Question:
So I've been using Html5 and CSS3 for the past 6 months+ but have just now started running into some pixel misses between firefox(17.0.1) and chrome(23.0.1271.101). I have a CSS reset that I tried but no change. It's weird in that in chrome (pic right side) it's 2 pixels in and in firefox (pic left side) it's 2 pixels out.
See for yourself here <URL>
CSS:
'''
body
{
margin: 0px 0px 0px 0px;
background:rgba(75, 75, 75, 1);
color:#c0c0c0;
}
#container
{
margin:0px auto;
padding:0px 0px 0px 0px;
width:300px;
height:350px;
}
#contact_info
{
margin:0px 0px 0px 75px;
padding:15px 15px 15px 15px;
width:270px;
height:150px;
border:1px solid black;
color:black;
background:rgba(200,200,200,1);
border-radius:20px;
box-shadow:7px 7px 12px rgba(0,0,0,1);
}
.title
{
font-size:1.3em;
margin:-10px 0px 0px -30px;
padding:4px 0px 0px 10px;
width: 235px;
height:30px;
color:white;
background:rgba(22,22,22,1);
border-top-right-radius:10px;
border-bottom-right-radius:10px;
text-shadow:0 0 3px rgba(192, 192, 192, 1);
box-shadow: 0 0 2px rgba(255, 255, 255, 0.1) inset,
0 5px 10px rgba(0, 0, 0, 0.5) inset,
0 4px 6px rgba(255, 255, 255, 0.2) inset,
1pt 16px 0 -2px rgba(255, 255, 255, 0.2) inset,
0pt 16px 10px rgba(0, 0, 0, 0.3) inset,
0pt 1px 0px rgba(0, 0, 0, 0.2);
}
.title:after
{
top:40px;
left:-163px;
position:relative;
z-index:-2;
content: "";
border-left: 20px solid transparent;
border-right: 20px solid transparent;
border-top: 10px solid rgba(22, 22, 22, 1);
}
'''
Html:
'''
<div id="container">
<div id="contact_info">
<p class="title">CONTACT INFO</p>
<br />
</div>
</div>
'''
Any fixes or ideas?
Thanks
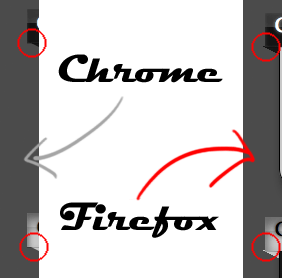
Answer: Instead of giving the '.title:after' 'position:relative', you can try giving it 'position:absolute'; and give '.title' 'position:relative;'
<URL>